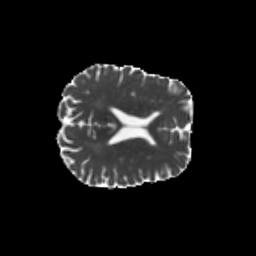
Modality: MD
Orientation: axial
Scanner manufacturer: siemens
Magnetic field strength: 3 T
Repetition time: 8.8 s
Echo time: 0.085 s